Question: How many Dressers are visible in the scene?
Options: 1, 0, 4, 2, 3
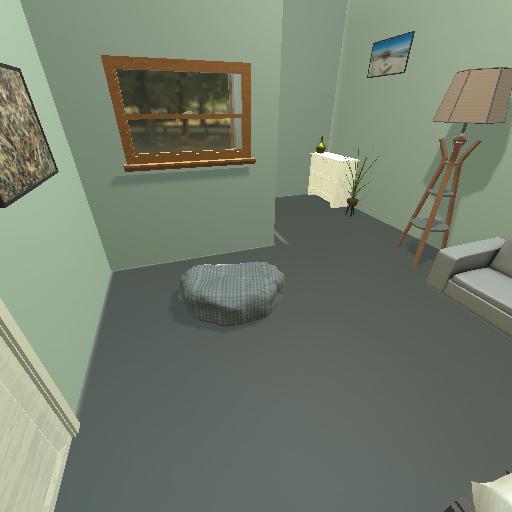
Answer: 1